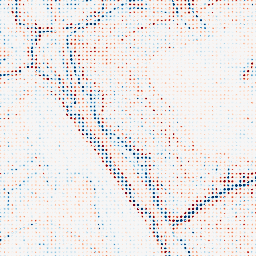
Category: edge_preserving
Decomposition family: anisotropic_diffusion
Decomposition parameters: iterations: 10
kappa: 10
gamma: 0.2
Upsampling method: sinc_blackman
Upsampling parameters: scale: 8
kernel_size: 4
Upsampling scale: 8